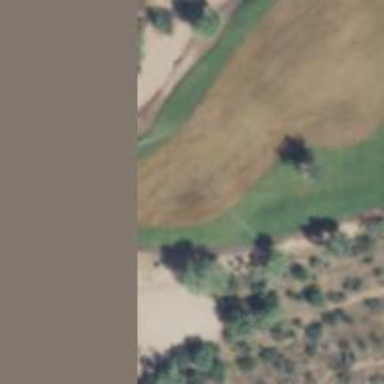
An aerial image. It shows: Golf rough area.